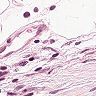
Metastatic tissue present: no